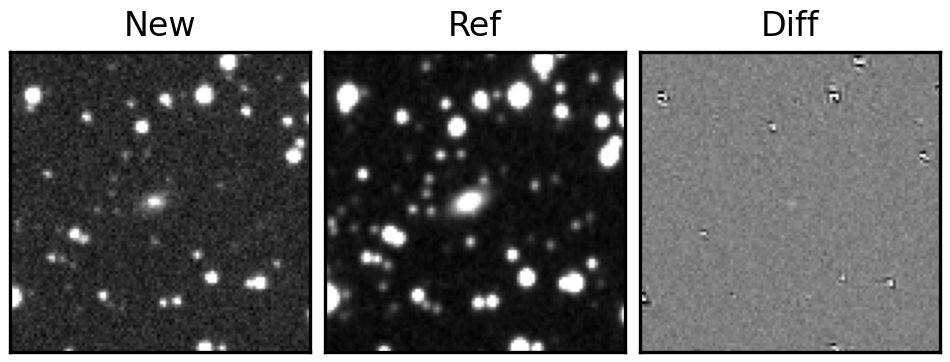
Label: real